Interaction volume radius: 5 \u00c5
Interaction volume height: 25 \u00c5
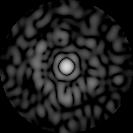
Disorder parameter: 0.831